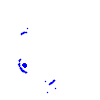
Particle: electron